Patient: sex M, age 56
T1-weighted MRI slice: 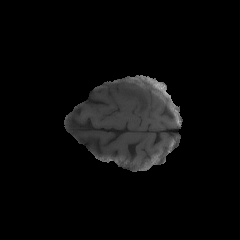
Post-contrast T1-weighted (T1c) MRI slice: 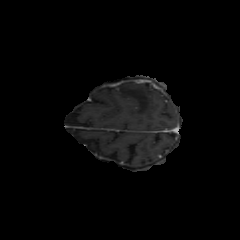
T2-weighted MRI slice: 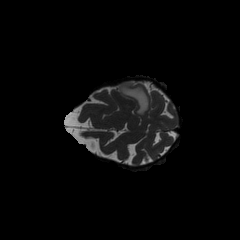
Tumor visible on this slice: yes
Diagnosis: Glioblastoma, IDH-wildtype
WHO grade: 4